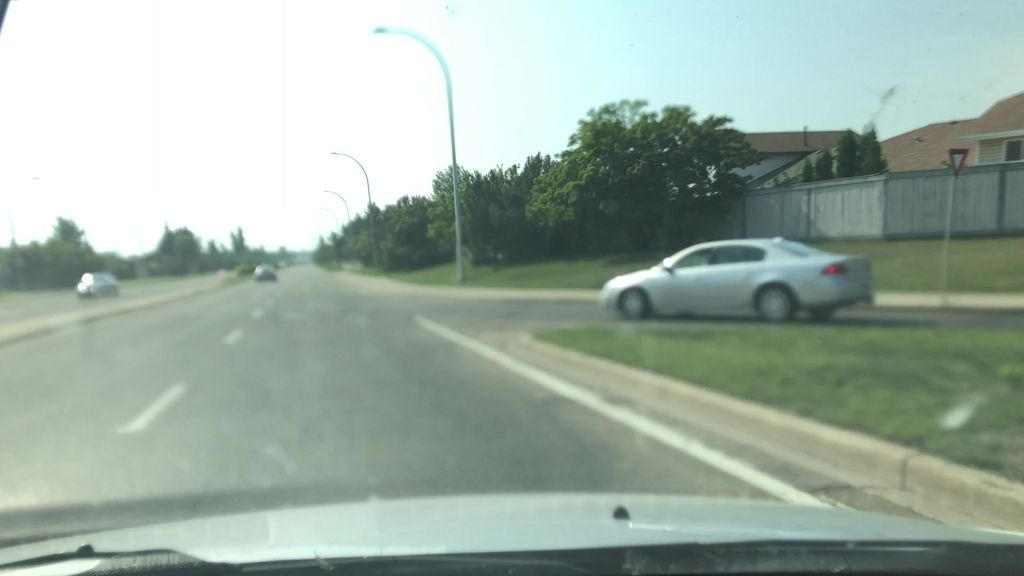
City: edmonton